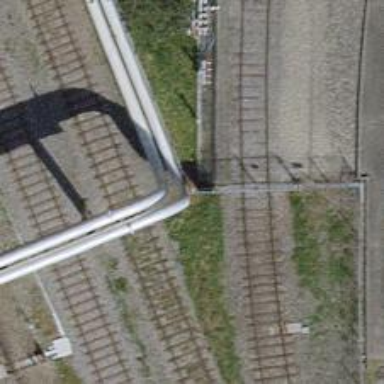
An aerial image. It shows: Pipeline structure.